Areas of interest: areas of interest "Shopping Mall"
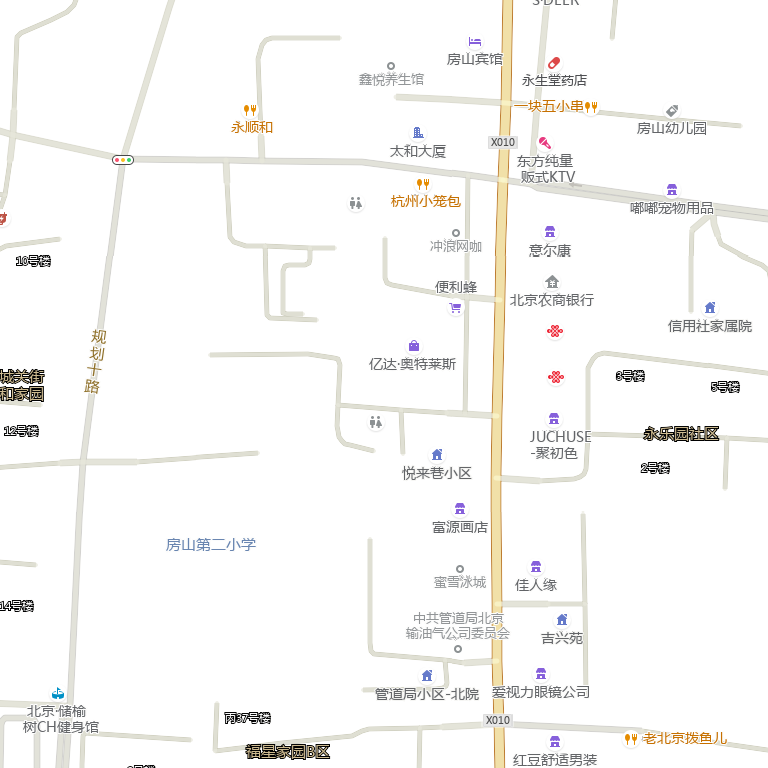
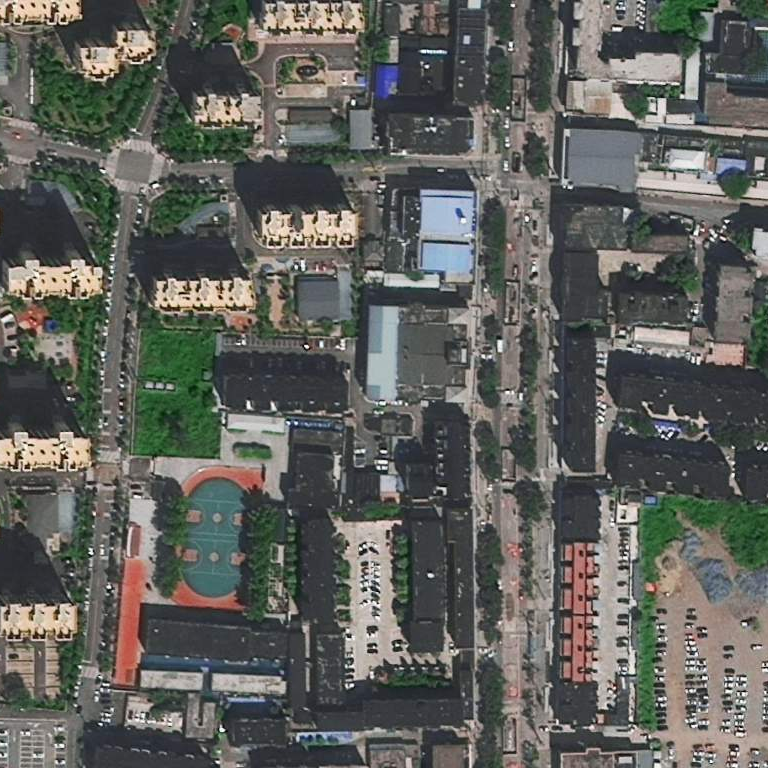